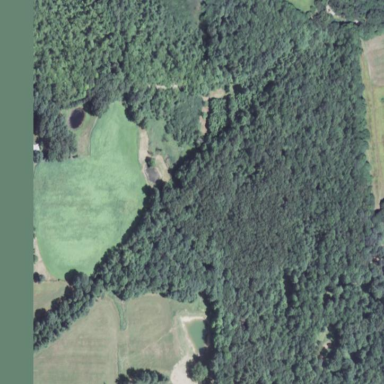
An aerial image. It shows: Beautiful woodland area.